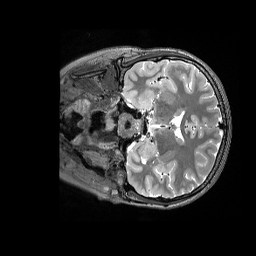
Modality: T2w
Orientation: coronal
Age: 18
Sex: female
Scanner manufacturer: siemens
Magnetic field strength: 3 T
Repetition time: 3.2 s
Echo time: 0.562 s